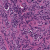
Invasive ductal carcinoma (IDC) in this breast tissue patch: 1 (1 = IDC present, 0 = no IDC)